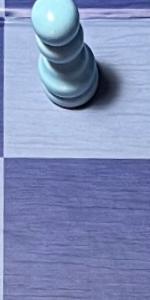
Label: Empty